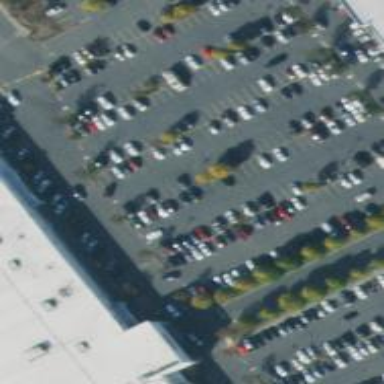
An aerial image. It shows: Trolley bay.